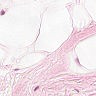
Metastatic tissue present: no